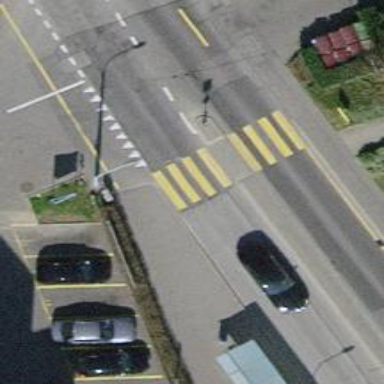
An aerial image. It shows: Marked crossing with pedestrian island.